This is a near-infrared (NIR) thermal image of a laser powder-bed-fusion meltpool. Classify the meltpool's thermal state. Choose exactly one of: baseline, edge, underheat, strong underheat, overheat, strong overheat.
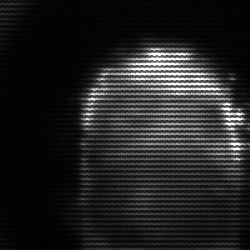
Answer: baseline